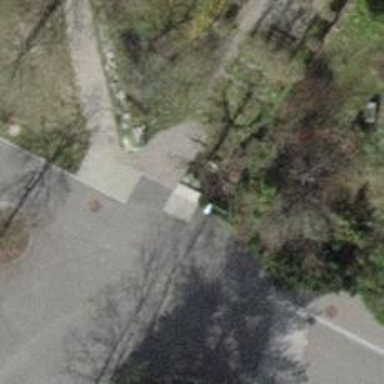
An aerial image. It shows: Street cabinet of man-made origin.